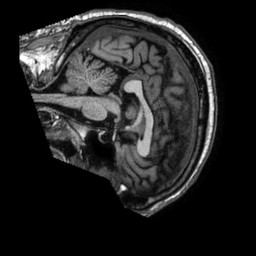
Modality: T1w
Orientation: sagittal
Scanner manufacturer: philips
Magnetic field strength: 1.5 T
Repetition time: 0.007076 s
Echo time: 0.003204 s